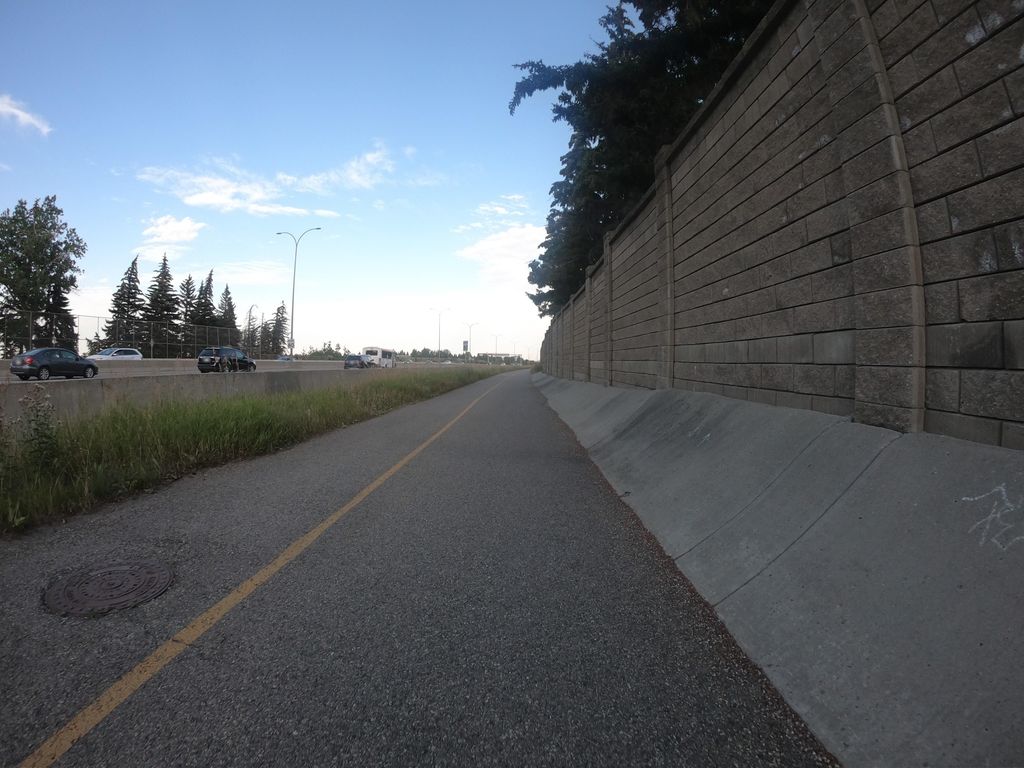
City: calgary